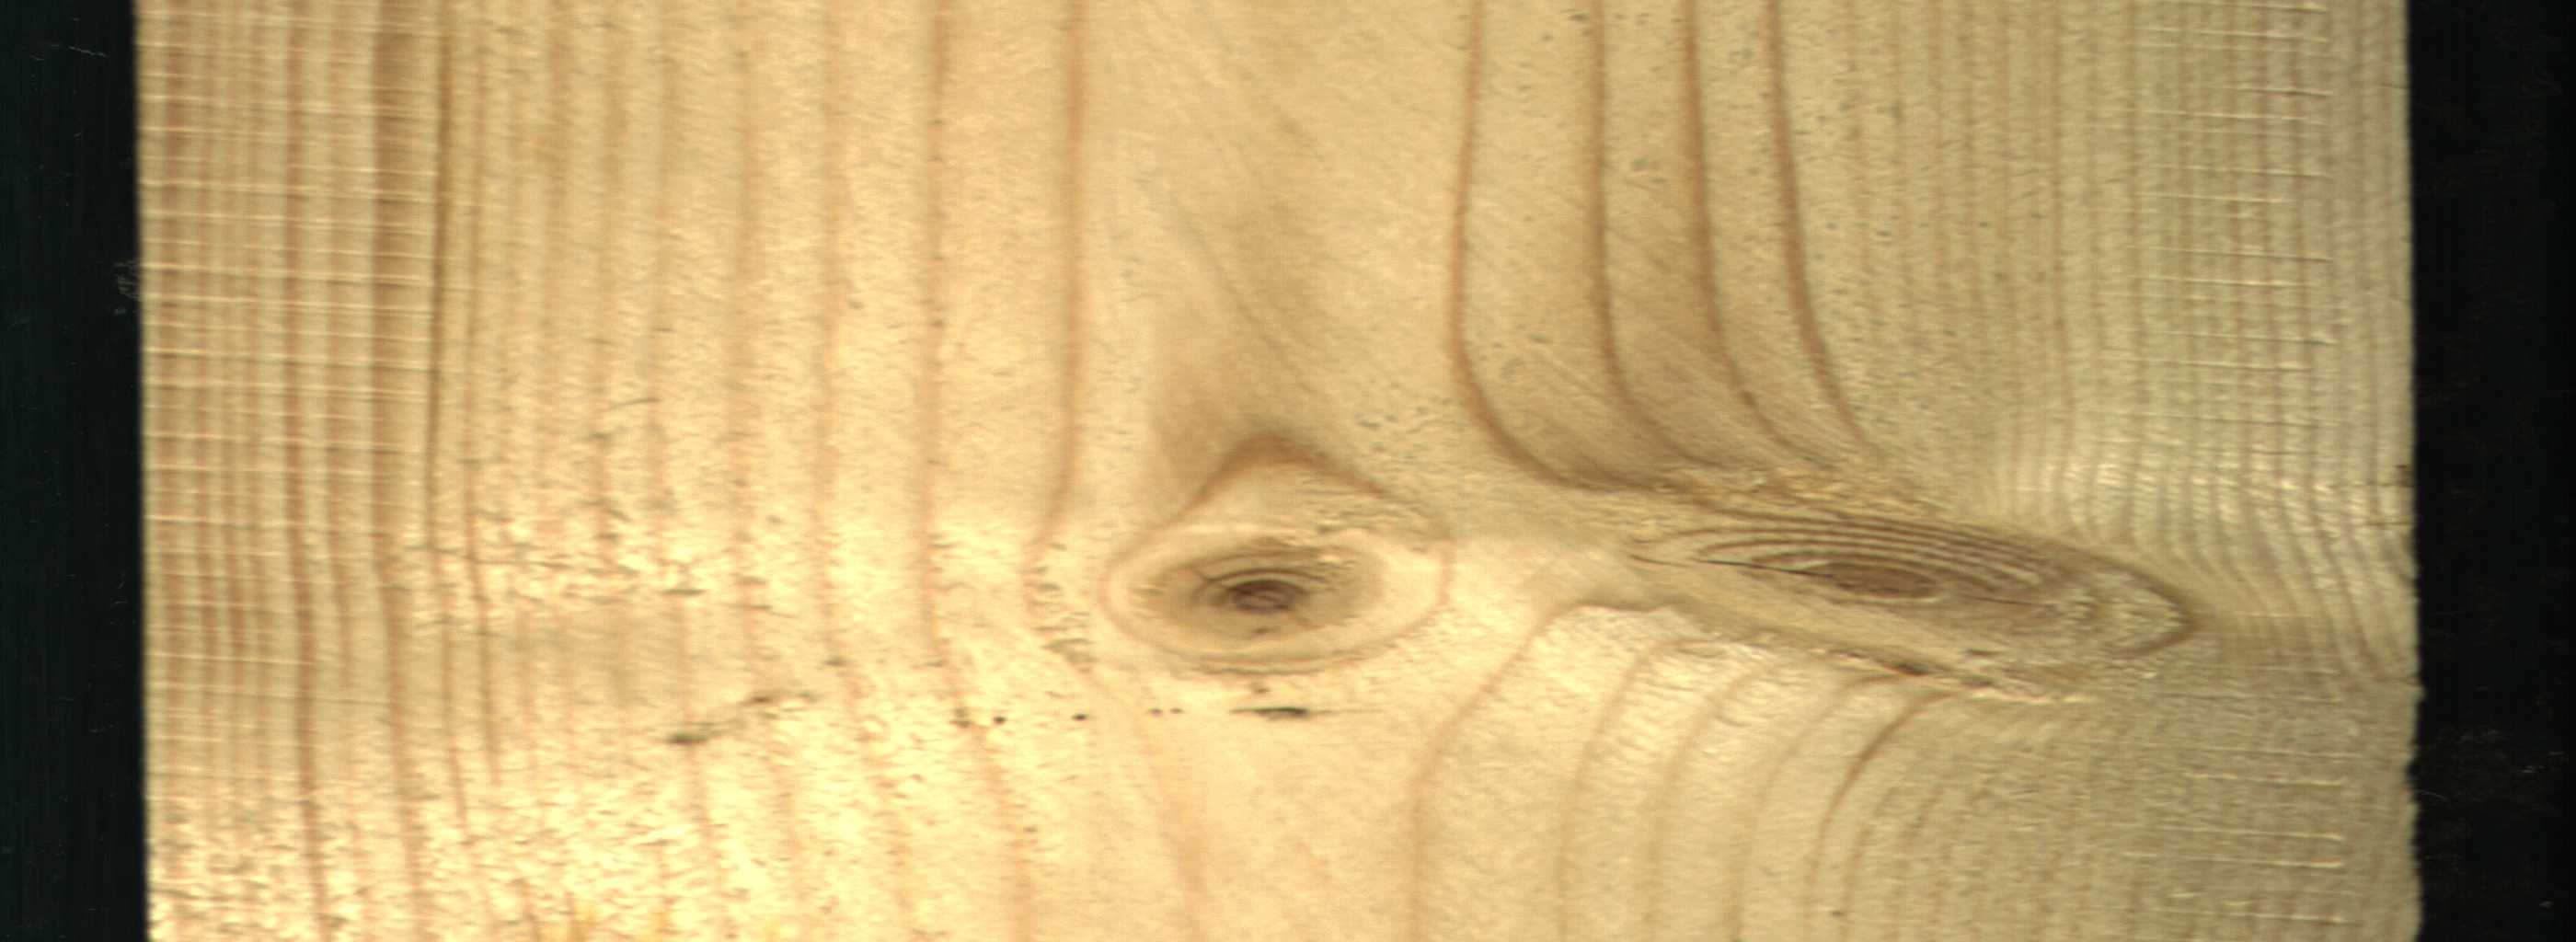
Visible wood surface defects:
Live_Knot
Live_Knot